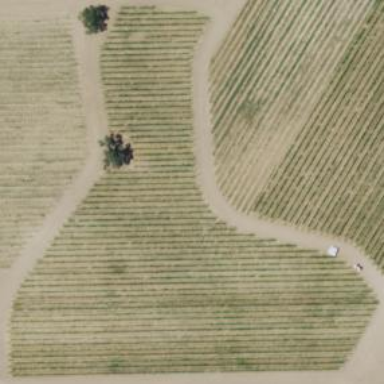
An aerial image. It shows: Vineyard where grapes are grown.